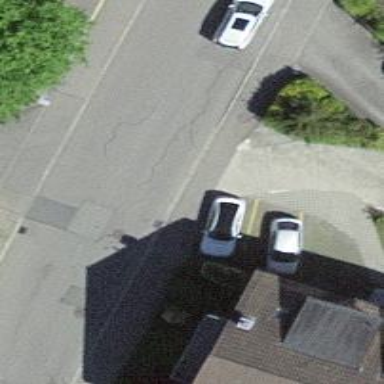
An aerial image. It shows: Residential road with asphalt surface. Both sides have sidewalks.